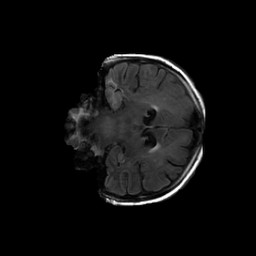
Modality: FLAIR
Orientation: coronal
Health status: ill
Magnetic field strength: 3 T